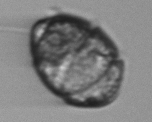
Label: Margalefidinium